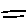
Label: line